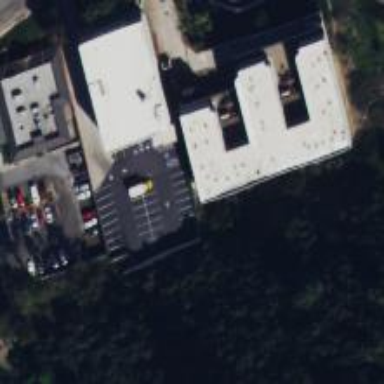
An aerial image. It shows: Office building.